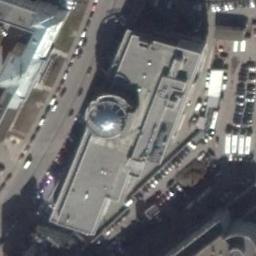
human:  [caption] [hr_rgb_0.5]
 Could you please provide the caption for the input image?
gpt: The church with a tower and some parking lots are behind the church .

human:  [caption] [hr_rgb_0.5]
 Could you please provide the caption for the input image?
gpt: There is a church next to the parking lot with a road passed by .

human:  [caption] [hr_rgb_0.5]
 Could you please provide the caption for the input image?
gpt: A church with a gray roof and a silver tower on the roof, Surrounded by trees and parked vehicles .

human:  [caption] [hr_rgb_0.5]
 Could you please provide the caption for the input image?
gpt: This is a white church .

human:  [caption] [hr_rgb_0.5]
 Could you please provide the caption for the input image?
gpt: Many cars are near the church .